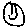
Label: smiley face